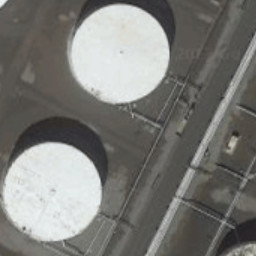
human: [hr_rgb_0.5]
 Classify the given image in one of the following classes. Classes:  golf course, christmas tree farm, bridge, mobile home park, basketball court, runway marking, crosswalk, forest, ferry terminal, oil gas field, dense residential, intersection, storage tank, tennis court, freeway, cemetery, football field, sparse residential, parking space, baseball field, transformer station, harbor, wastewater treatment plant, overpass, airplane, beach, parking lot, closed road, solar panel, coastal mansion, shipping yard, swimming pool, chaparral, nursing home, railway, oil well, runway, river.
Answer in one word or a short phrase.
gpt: storage tank